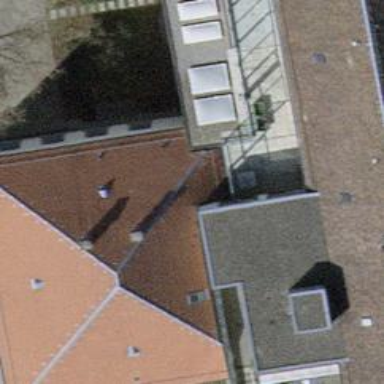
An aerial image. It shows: Close-up view of roof part of building.